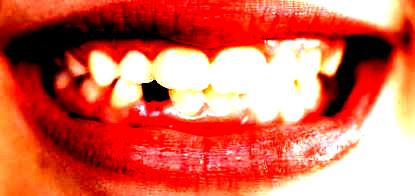
Condition: hypodontia